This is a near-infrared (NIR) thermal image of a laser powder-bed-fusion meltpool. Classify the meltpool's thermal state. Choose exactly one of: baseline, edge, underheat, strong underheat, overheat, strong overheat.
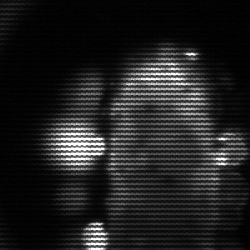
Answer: strong underheat